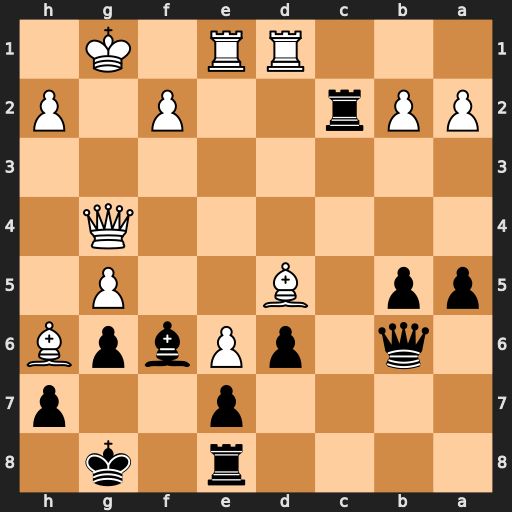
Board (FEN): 4r1k1/4p2p/1q1pPbpB/pp1B2P1/6Q1/8/PPr2P1P/3RR1K1
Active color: b
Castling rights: -
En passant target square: -
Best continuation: Qxf2+ Kh1 Qxh2#